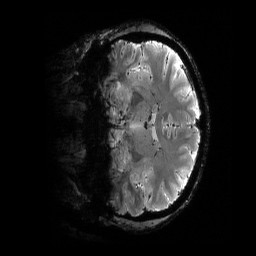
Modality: T2starw
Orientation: coronal
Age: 27
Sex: male
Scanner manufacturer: siemens
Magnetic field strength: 6.98 T
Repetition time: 4.91 s
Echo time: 0.016 s